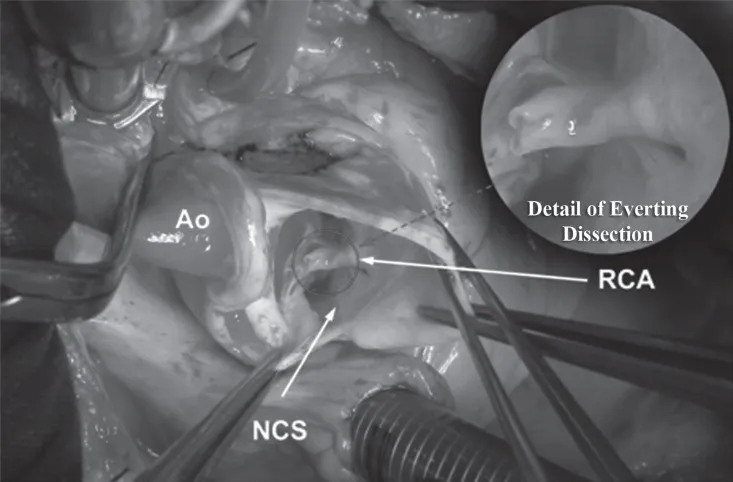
Intraoperative finding - arrow showing the everting aortocoronary dissection.
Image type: radiology (x_ray)